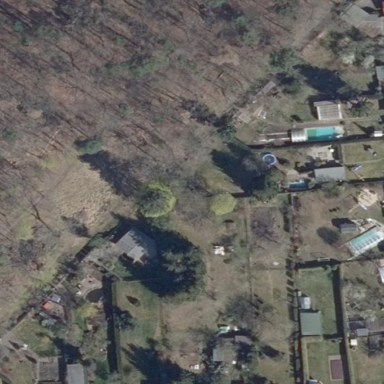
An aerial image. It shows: Garden that is leisure land.